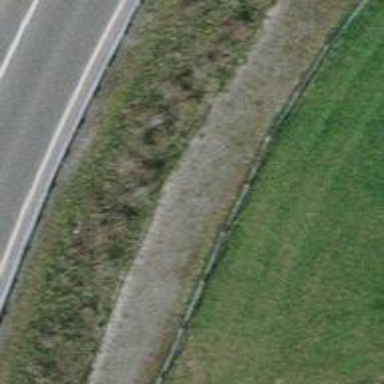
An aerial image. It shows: Track road with grade3 tracktype.